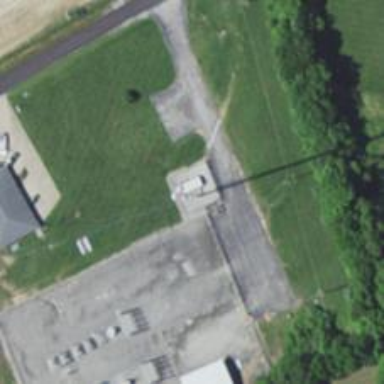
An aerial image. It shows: Man-made mast used for communication purposes.